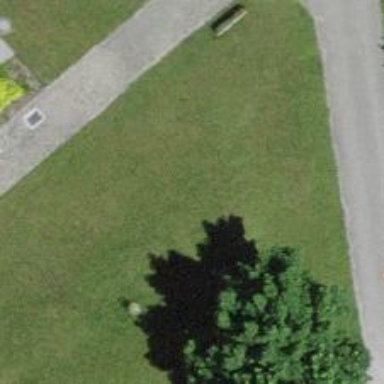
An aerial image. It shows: Disc golf pitch with grass surface in recreational land area.